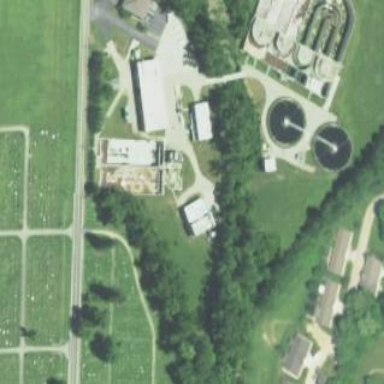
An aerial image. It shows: View of wastewater plant.